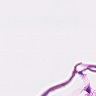
Metastatic tissue present: no